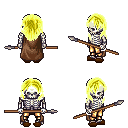
a pixel art fantasy rpg character, male body template, skeleton, brown cape, gold greaves, gold long hairstyle, brown slippers, spear, four views (front, back, left, right), 2x2 character sprite sheet, small pixel art, hard edges, no anti-aliasing